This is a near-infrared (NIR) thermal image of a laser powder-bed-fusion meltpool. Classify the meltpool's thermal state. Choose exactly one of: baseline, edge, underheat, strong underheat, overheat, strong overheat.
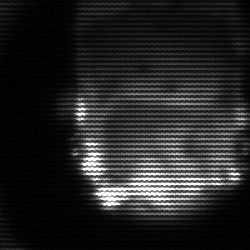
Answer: baseline